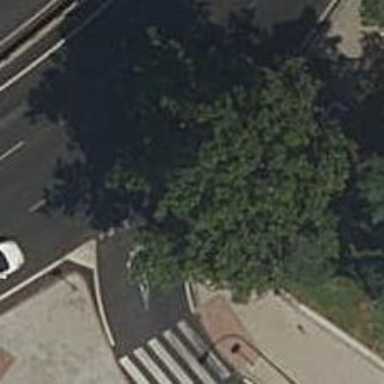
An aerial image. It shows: Kerb barrier.